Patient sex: M
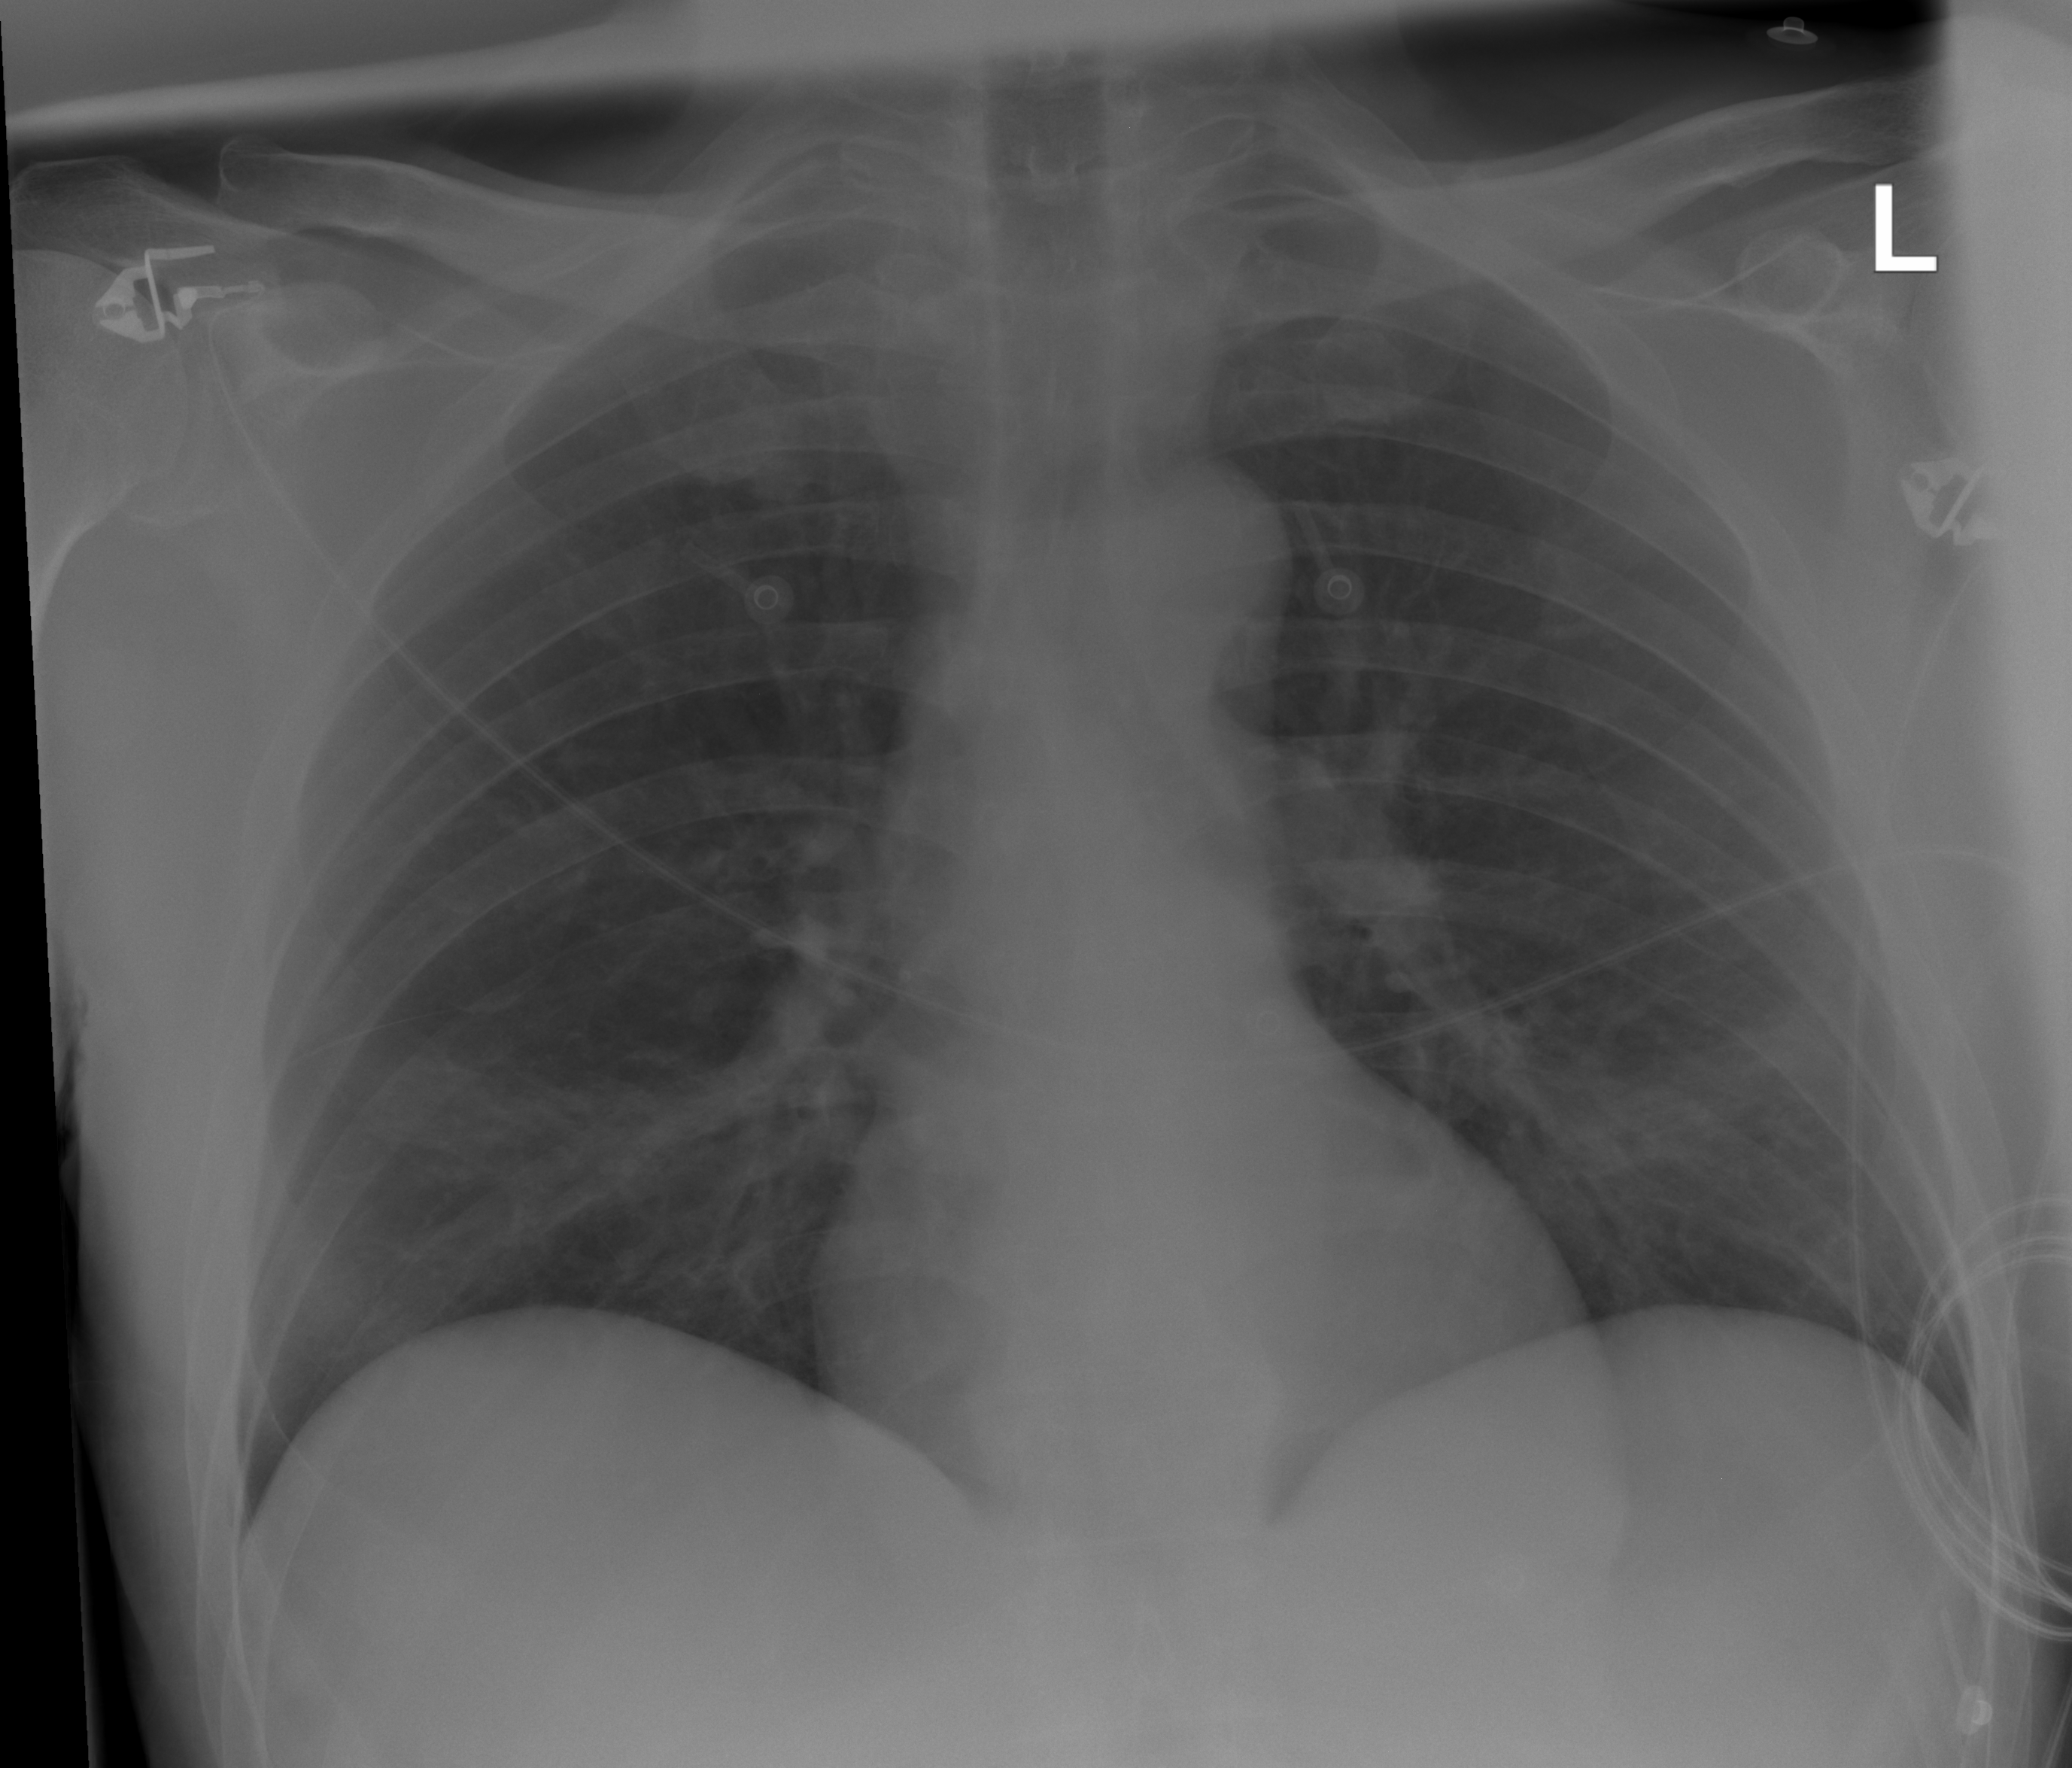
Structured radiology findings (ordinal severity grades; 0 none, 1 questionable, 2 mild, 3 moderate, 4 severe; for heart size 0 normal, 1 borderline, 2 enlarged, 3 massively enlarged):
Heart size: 0
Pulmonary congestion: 3
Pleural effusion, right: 0
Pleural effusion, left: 0
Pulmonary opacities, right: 0
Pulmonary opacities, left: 0
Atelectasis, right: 2
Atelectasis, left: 2